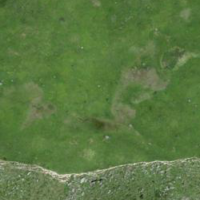
EUNIS habitat code: 26
Species observed at this site:
Bartsia alpina